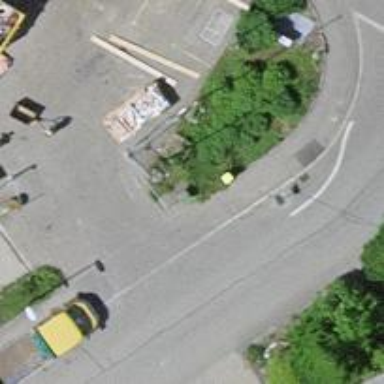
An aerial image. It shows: Post box.